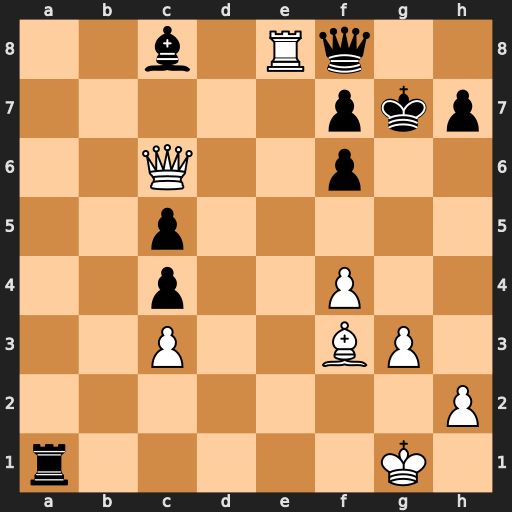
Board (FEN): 2b1Rq2/5pkp/2Q2p2/2p5/2p2P2/2P2BP1/7P/r5K1
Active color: w
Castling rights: -
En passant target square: -
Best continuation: Kf2 Ra2+ Ke3 Bb7 Qd7 Qxe8+ Qxe8 Bxf3 Kxf3